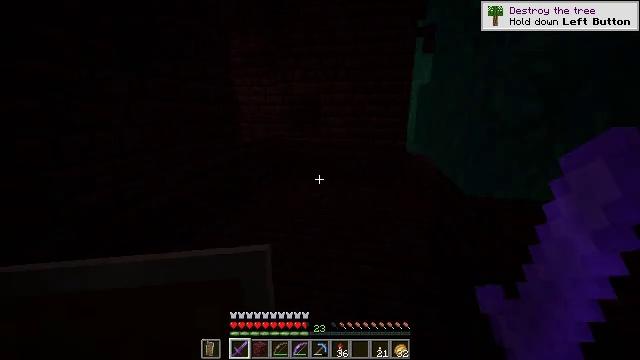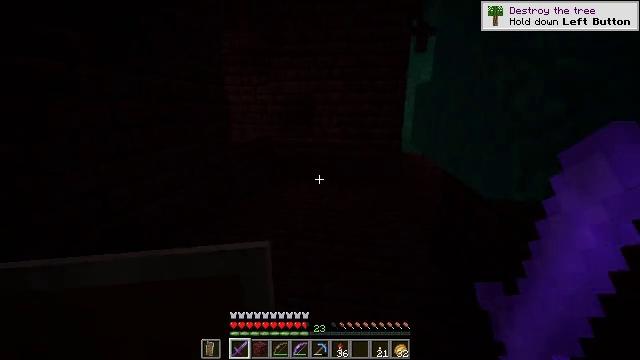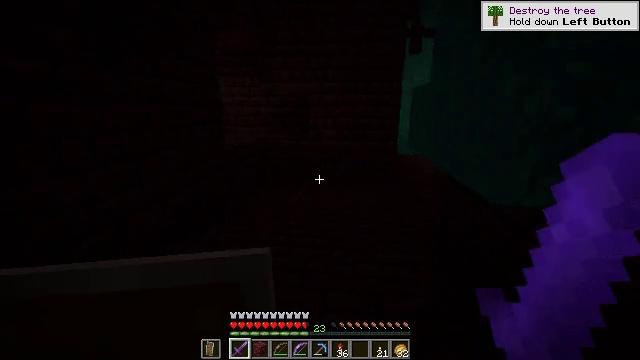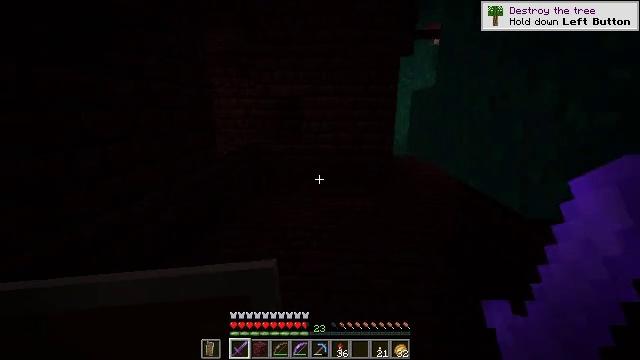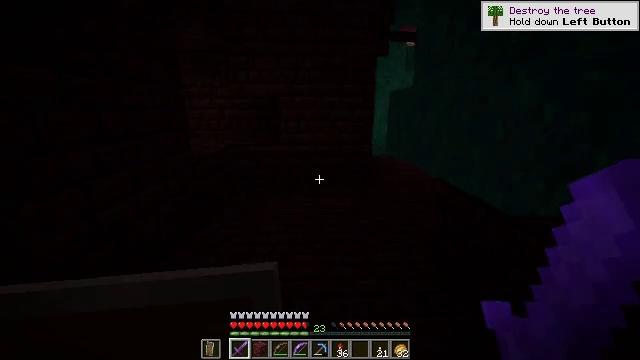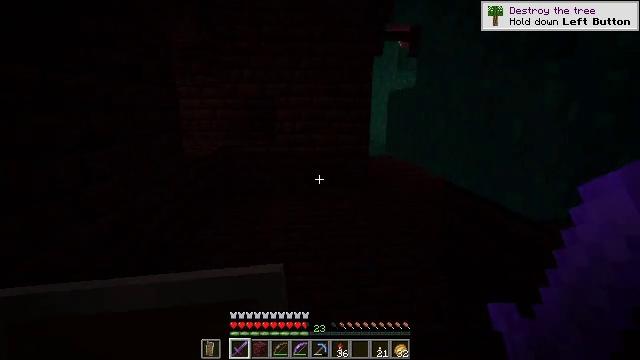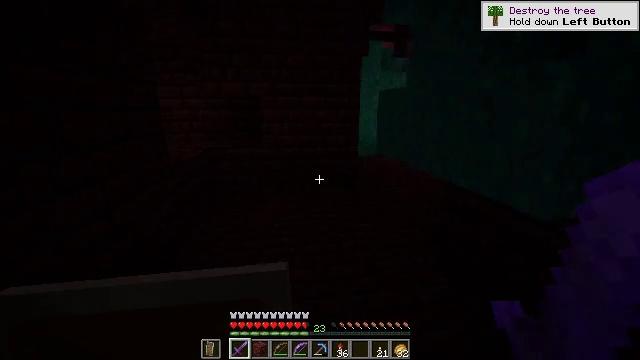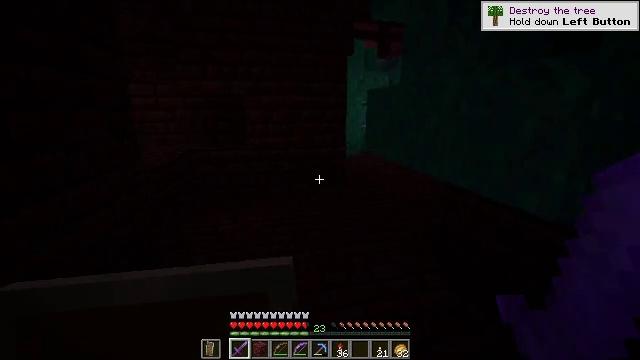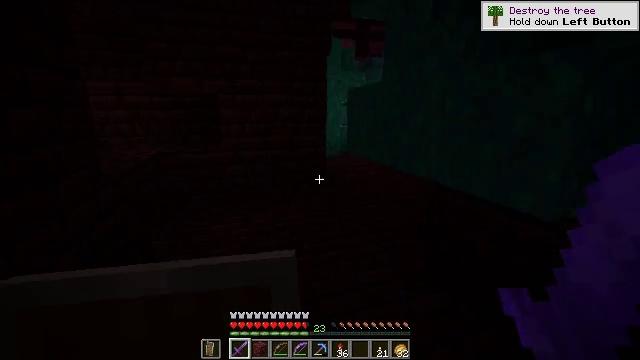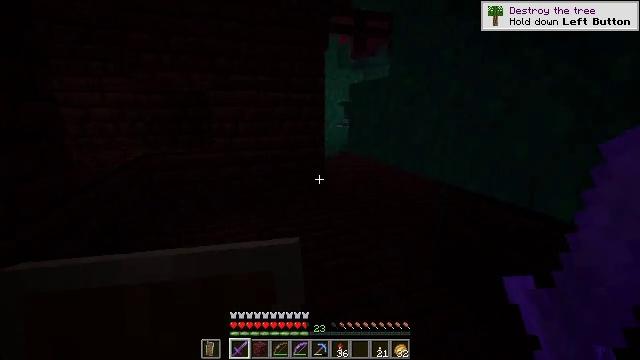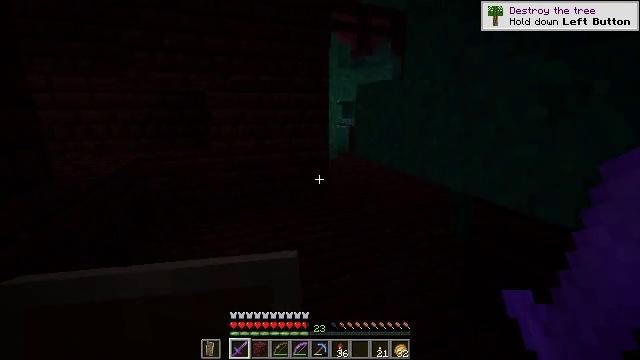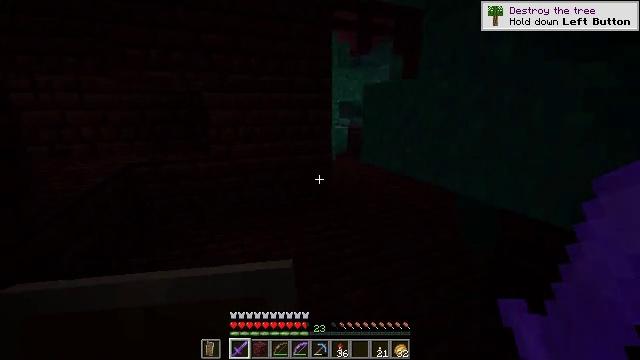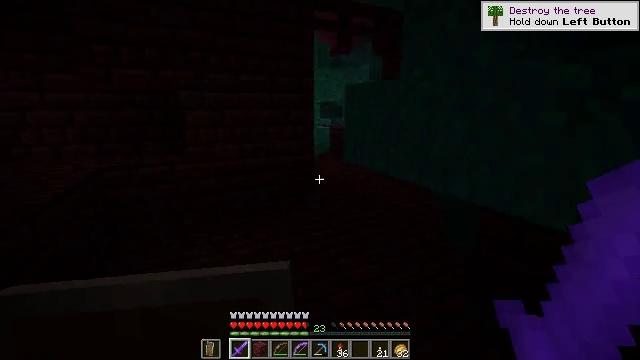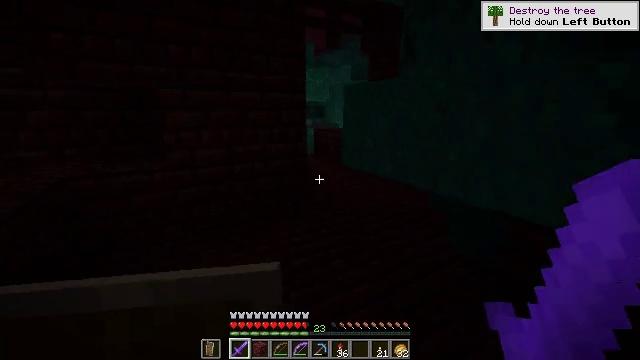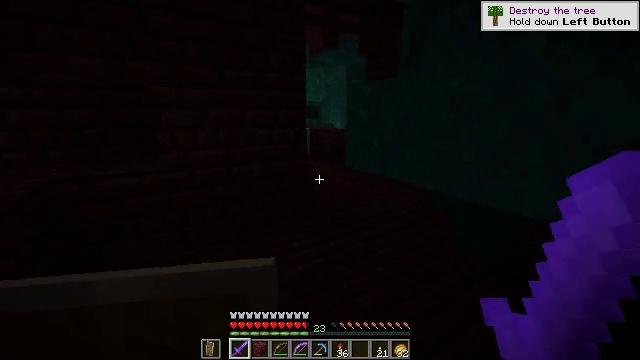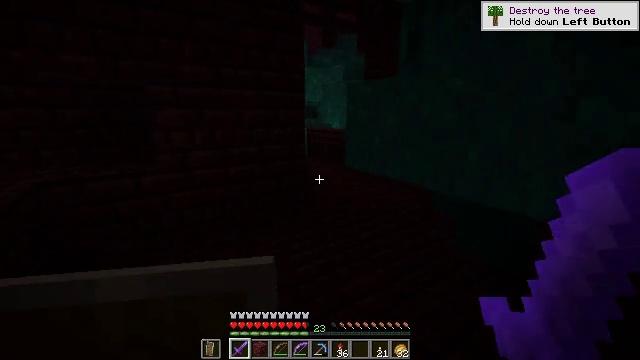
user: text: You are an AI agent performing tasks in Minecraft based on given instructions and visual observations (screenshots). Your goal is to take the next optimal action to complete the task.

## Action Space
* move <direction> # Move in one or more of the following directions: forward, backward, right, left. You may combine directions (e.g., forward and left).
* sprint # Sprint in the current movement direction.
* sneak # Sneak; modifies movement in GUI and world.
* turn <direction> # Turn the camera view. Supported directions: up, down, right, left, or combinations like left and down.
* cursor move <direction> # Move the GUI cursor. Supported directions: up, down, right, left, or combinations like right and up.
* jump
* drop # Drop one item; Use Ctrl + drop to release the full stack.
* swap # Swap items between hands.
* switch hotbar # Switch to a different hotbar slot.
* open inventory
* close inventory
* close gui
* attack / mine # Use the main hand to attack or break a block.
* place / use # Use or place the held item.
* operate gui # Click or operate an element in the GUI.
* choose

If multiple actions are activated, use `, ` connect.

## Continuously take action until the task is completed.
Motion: motion action
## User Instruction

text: Gather nether wart from soul sand farms.
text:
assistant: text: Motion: move forward and move left, turn right
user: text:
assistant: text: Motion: move forward and move left, turn right
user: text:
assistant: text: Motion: move forward and move left, turn right
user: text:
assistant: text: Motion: move forward and move left, turn right
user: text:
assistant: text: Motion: move forward and move left, turn right
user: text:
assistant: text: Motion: move forward, turn right
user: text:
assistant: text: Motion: move forward, turn right
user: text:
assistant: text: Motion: move forward, turn right
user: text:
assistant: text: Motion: move forward and move left, turn right
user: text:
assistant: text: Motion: move forward and move left
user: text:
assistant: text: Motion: move forward and move left, turn right
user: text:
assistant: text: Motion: move forward and move left, turn right
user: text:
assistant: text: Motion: move forward and move left, turn right
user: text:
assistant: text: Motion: move forward and move left, turn right
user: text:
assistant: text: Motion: move forward
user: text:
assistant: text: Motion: move forward
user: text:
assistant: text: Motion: move forward
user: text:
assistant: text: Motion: move forward
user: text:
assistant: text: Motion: move forward
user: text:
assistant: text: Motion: move forward, turn right
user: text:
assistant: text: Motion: move forward, turn right
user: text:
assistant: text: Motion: move forward and move right, turn right
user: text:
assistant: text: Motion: move forward and move right, turn right
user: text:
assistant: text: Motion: move forward and move right, turn right
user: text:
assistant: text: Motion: move forward and move right, turn right
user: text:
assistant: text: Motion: move forward and move right
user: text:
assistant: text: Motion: move forward and move right
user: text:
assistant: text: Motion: move forward
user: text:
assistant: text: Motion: move forward
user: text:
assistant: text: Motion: move forward